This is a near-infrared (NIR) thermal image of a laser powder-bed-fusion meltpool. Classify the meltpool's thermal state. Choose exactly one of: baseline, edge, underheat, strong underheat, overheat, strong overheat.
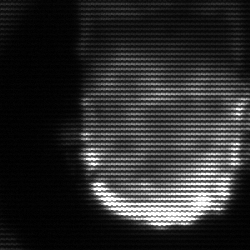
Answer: baseline